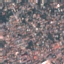
Land use / land cover: Residential